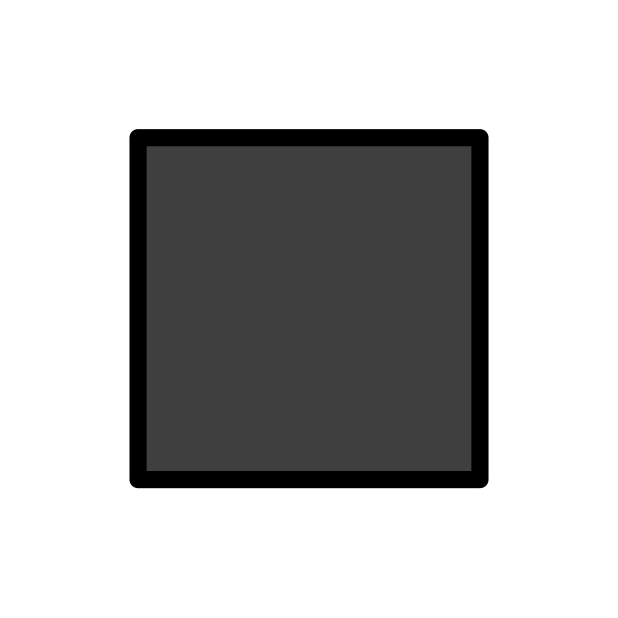
Emoji: ◼
Name: black medium square
Unicode: 0x25fc